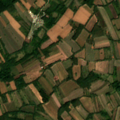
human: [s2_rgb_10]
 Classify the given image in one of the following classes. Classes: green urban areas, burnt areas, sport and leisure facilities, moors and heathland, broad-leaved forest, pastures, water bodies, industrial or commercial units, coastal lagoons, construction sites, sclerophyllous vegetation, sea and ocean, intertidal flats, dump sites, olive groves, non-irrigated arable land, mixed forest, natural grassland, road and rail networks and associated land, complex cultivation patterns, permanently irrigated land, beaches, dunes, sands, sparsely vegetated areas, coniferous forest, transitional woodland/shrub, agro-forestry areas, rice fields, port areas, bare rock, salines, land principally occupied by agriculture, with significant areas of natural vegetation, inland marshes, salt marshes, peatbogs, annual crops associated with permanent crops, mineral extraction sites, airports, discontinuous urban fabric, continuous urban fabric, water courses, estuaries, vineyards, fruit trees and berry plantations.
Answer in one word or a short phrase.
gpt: complex cultivation patterns, land principally occupied by agriculture, with significant areas of natural vegetation